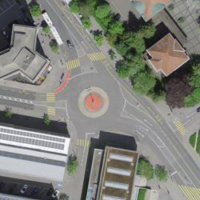
EUNIS habitat code: 54
Species observed at this site:
Fagus sylvatica
Sorbus aucuparia